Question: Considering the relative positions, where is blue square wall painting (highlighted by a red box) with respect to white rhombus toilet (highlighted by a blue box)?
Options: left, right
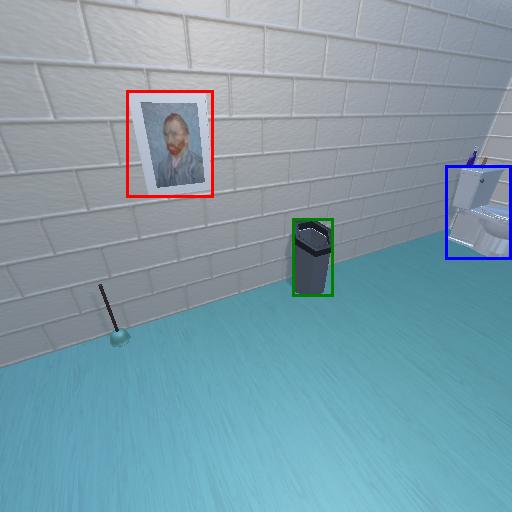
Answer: left